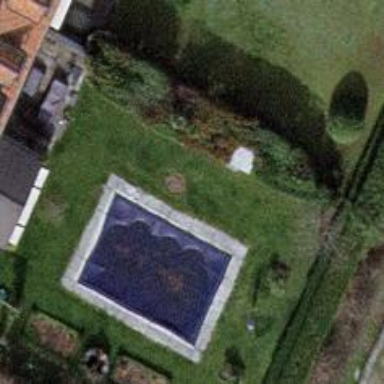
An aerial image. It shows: Swimming pool located in leisure land.